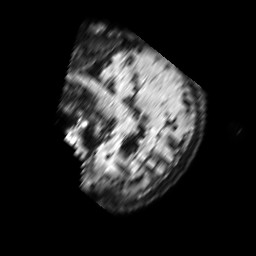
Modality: FLAIR
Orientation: sagittal
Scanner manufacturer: philips
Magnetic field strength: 1.5 T
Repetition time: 6 s
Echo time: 0.1026 s